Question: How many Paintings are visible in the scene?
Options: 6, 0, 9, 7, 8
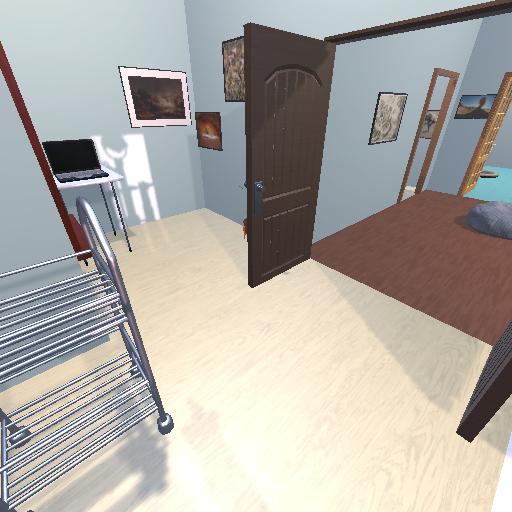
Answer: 6